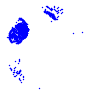
Particle: proton